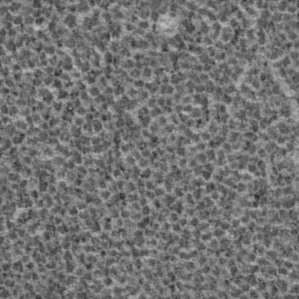
Label: frost